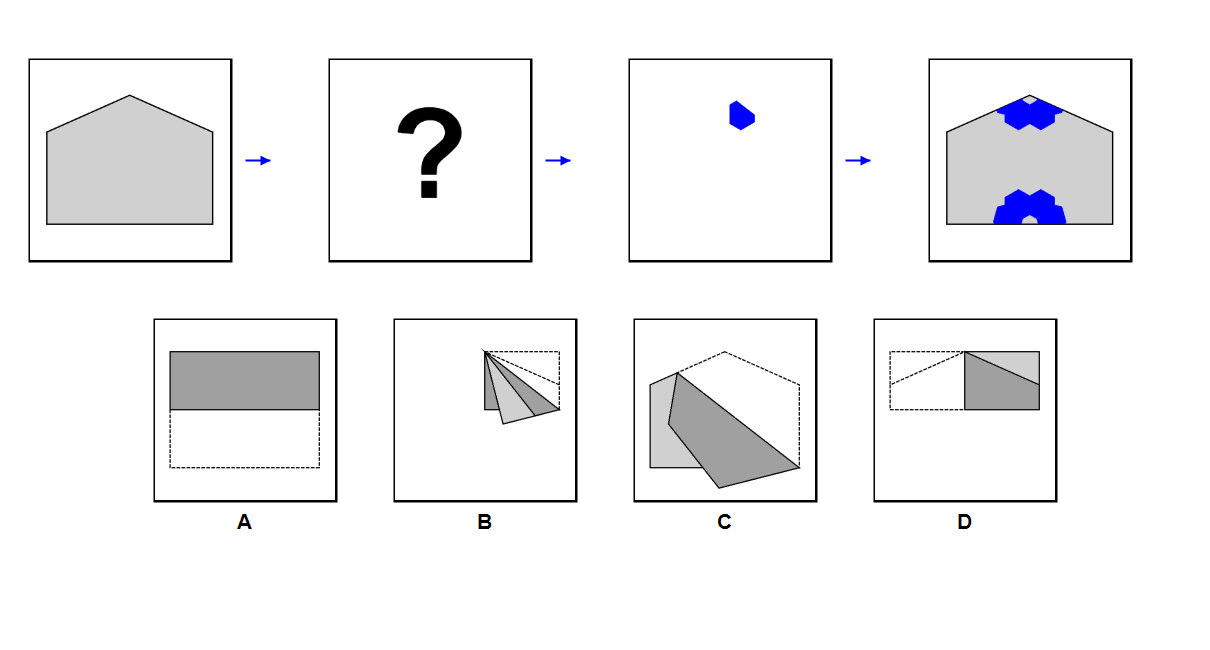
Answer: C